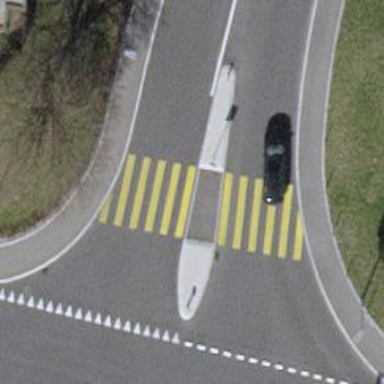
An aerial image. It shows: Marked crossing with pedestrian island.